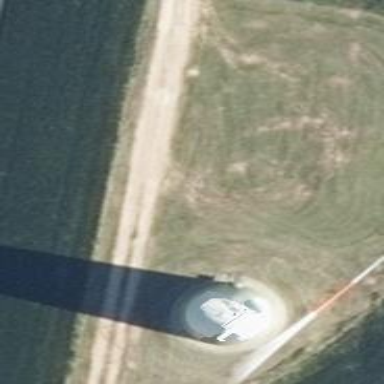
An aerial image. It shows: Wind-powered generator.